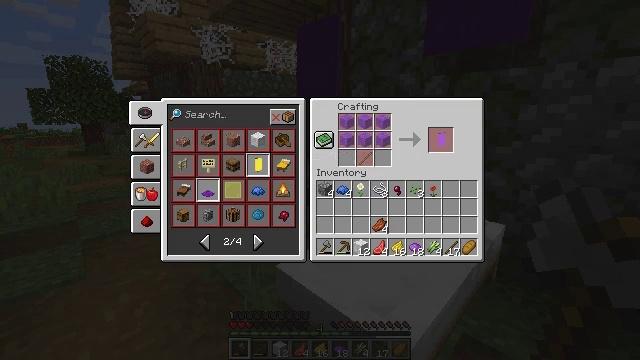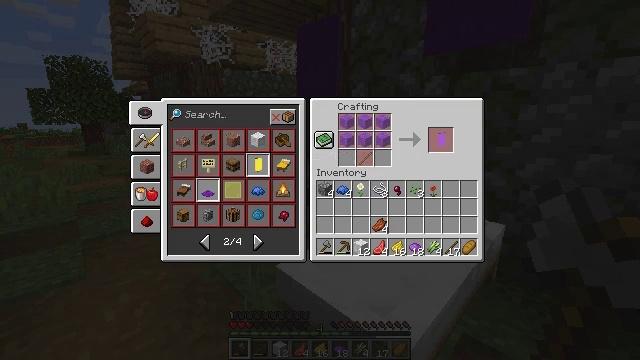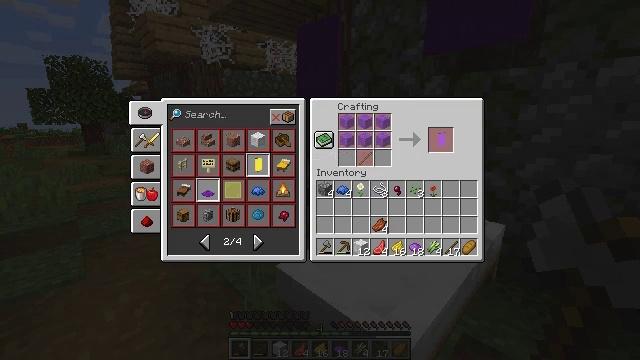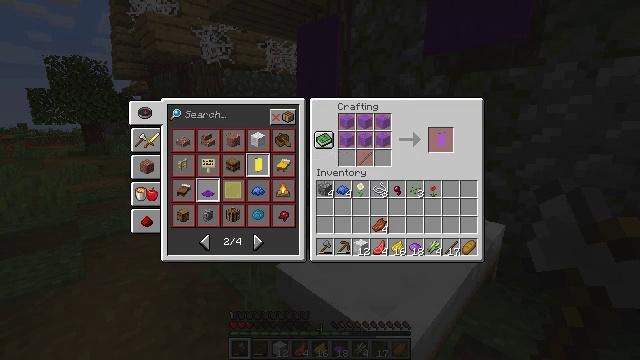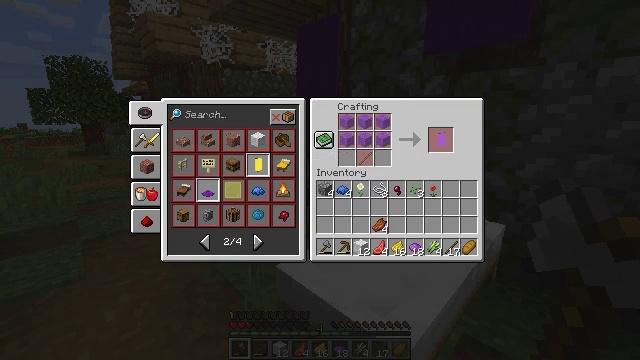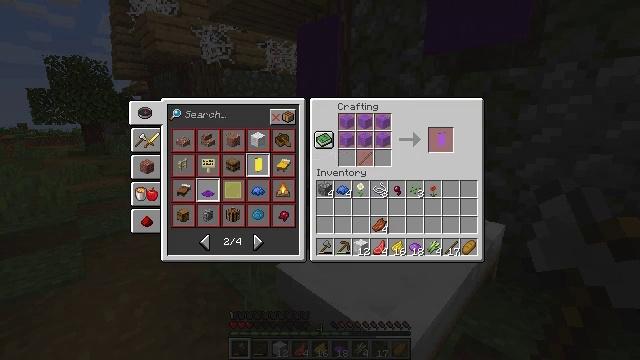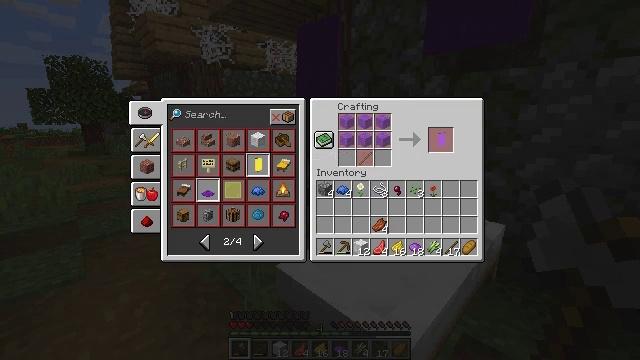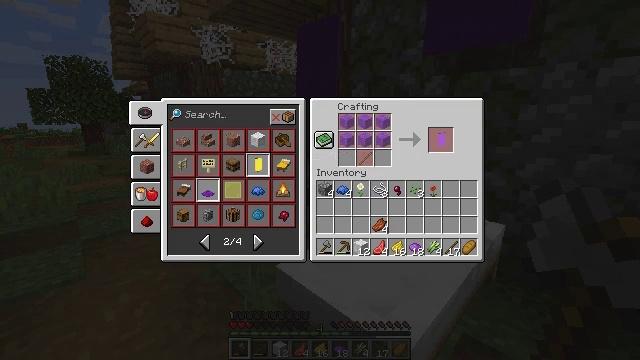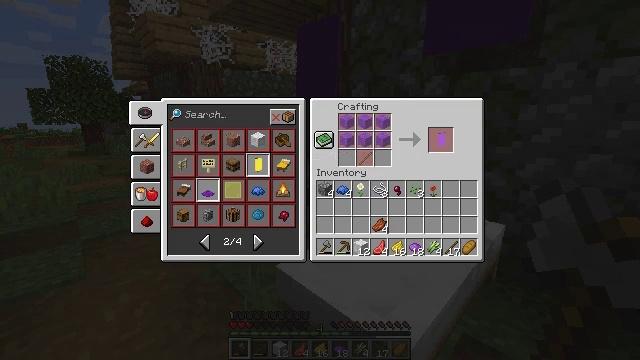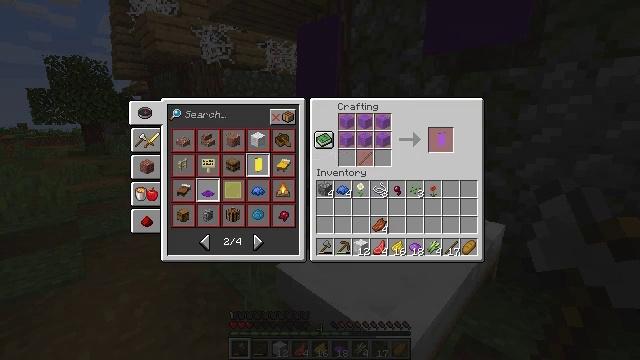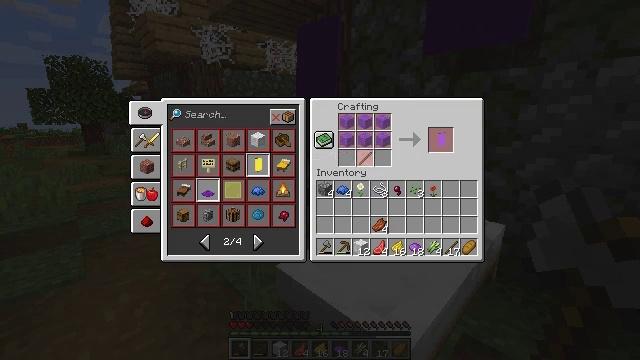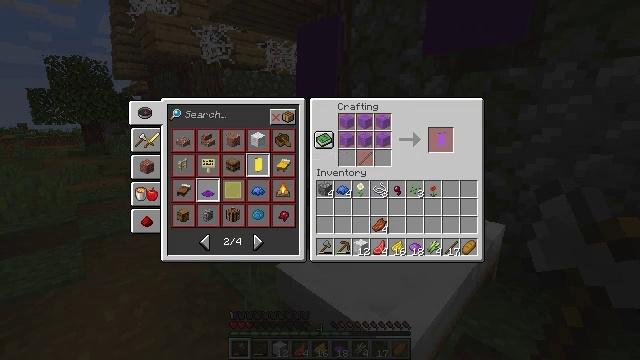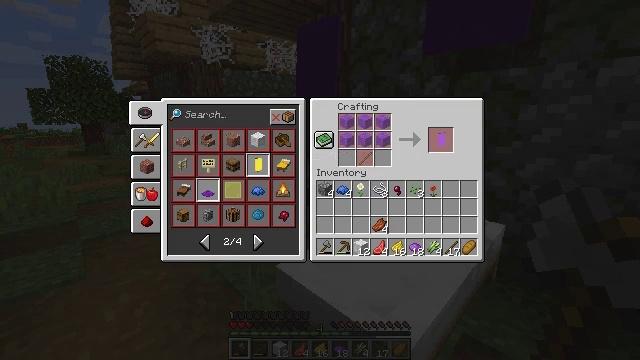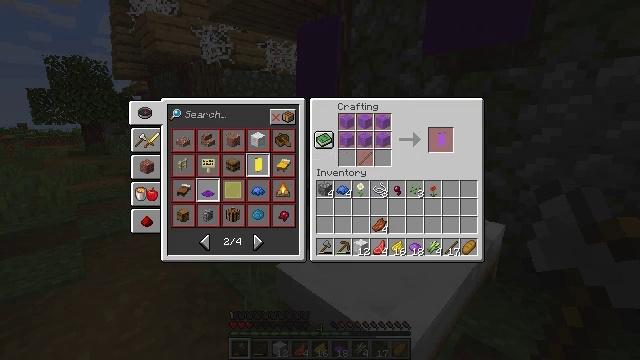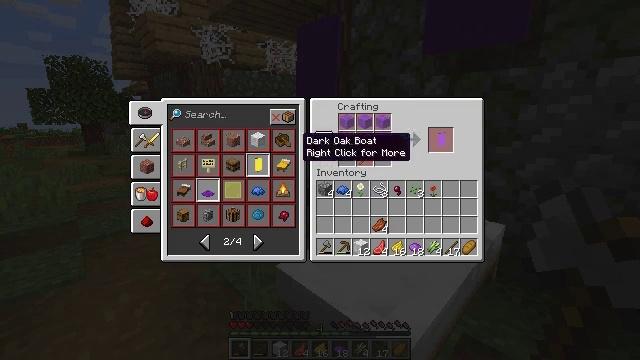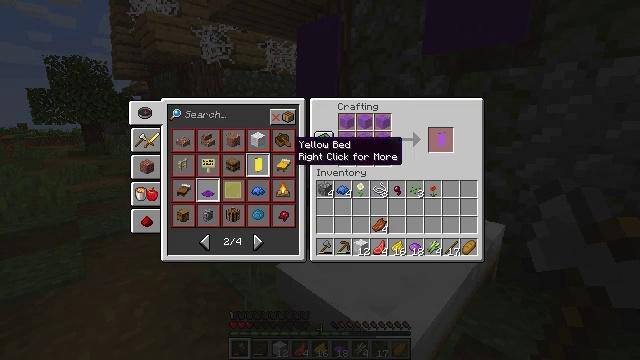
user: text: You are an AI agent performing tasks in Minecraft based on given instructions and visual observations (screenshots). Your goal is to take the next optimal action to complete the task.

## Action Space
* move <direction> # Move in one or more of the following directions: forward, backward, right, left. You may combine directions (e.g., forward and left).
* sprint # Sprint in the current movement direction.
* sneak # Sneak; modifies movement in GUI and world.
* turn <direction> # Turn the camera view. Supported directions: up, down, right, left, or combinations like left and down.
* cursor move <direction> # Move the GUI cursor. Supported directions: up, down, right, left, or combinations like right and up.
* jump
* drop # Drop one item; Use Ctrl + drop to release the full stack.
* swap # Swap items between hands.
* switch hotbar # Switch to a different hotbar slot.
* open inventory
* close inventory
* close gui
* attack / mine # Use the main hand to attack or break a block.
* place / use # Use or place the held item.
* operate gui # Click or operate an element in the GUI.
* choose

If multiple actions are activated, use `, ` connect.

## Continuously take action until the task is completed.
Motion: motion action
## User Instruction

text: Turn white wool into purple wool using purple dye.
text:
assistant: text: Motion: no_op
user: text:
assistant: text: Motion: cursor move left
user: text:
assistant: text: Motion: no_op
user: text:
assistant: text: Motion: no_op
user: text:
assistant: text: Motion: no_op
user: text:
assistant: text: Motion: no_op
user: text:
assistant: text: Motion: no_op
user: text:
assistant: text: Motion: no_op
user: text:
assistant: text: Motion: cursor move left
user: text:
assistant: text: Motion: cursor move left
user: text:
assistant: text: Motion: cursor move left
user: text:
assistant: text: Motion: cursor move left
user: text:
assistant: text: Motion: no_op
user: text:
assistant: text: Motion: no_op
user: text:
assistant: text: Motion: cursor move left
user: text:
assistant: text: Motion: cursor move left
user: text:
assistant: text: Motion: no_op
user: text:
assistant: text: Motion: no_op
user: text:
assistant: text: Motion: no_op
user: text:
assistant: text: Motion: no_op
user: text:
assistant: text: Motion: no_op
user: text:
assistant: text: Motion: no_op
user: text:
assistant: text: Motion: no_op
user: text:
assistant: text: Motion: no_op
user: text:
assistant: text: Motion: no_op
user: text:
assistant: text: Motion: no_op
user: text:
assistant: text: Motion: no_op
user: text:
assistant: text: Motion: no_op
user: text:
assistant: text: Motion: no_op
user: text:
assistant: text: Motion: no_op